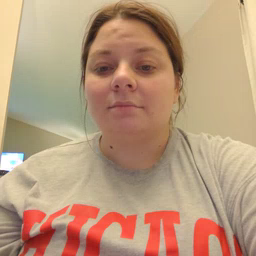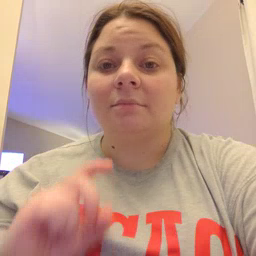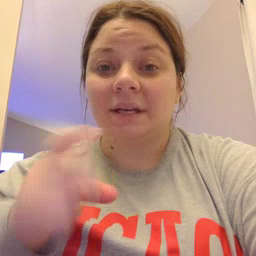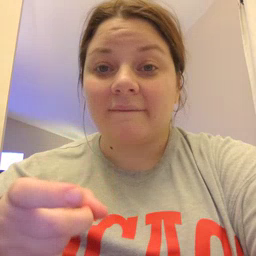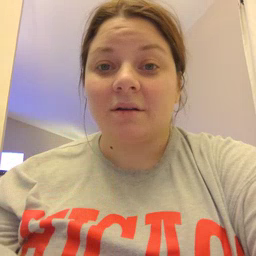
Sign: gift